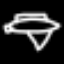
Label: airplane